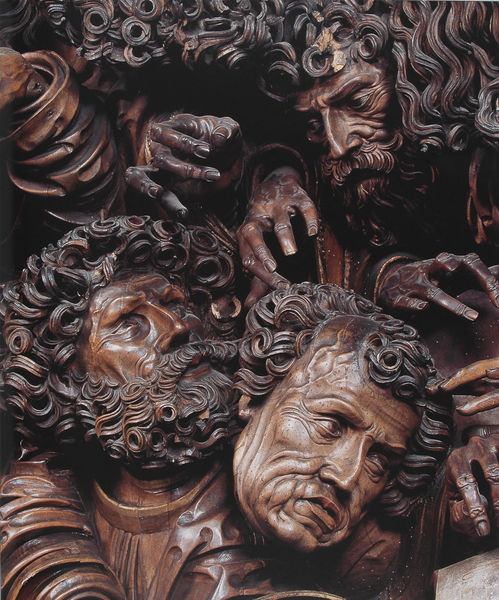
Titel: Hochaltar aus der Abteikirche Zwettl, Mittelschrein, Himmelfahrt Mariens (Detail)
Künstler: Meister von Zwettl
Standort: Adamov (Adamsthal)
Institution: Pfarrkirche St. Barbara
Schlagwörter: dunkel, hand, kampf, kopf, mann, braun, finger, holz, köpfe, männer, nase, alt, bart, bärte, gesichter, hemd, falten, gesicht, schädel, vollbart, hals, hände, kirche, haare, drei, gewänder, gotik, locken, renaissance, skulptur, relief, zwei, ausdruck, farblos, gestühl, nasen, detail, glänzend, deutsch, bronze, plastik, nägel, foto, fotografie, photographie, altar, schnitzerei, photo, fragment, handwerk, statuen, dunkle, schmerz, eiche, guss, lackiert, sakral, ebenholz, geschnitzt, schnitzen, hplz, barrock, schnitzaltar, gebeizt, spätgotisch, chorgestühl, minik, apostel, schnitzarbeit, holzschnitzerei, veit stoß, eichenholz, rangelei, raufen, rauferei, jammer, titanen, pein, mnner, mühsahl, lasierung, hzand, mäünner, baroc, nasdn, scdhnitzereien, barroc, geful